【题型】解答题　【知识点】解析几何　【难度】medium
\textbf{B.} 已知双曲线 $C: \frac{x^2}{1} - \frac{y^2}{3} = 1$，$A(2,2)$ 是双曲线 $\Gamma$ 上一点。

(1) 若椭圆 $C$ 以双曲线 $\Gamma$ 的顶点为焦点，长轴为 $4\sqrt{3}$，求椭圆 $C$ 的标准方程；

(2) 设 $P$ 是第一象限中双曲线 $\Gamma$ 渐近线上一点，$Q$ 是双曲线 $\Gamma$ 上一点，且 $\overrightarrow{FA} = \lambda \overrightarrow{AQ}$，求 $\triangle POQ$ 的面积 $S$（$O$ 为坐标原点）；

(3) 当直线 $l: y = kx + m\ (m \in \mathbb{R})$ 与双曲线 $\Gamma$ 的左支交于 $M$、$N$ 两点时，分别记直线 $AM$、$AN$ 的斜率为 $k_1, k_2$，求证：$k_1 + k_2$ 为定值。
【解答】

\noindent \textbf{【详解】}
(1) 因为双曲线的方程为 $\frac{x^2}{1} - \frac{y^2}{3} = 1$，所以双曲线的左右顶点为 $(\pm\sqrt{3},0)$。
设椭圆方程为 $\frac{x^2}{a^2} + \frac{y^2}{b^2} = 1\ (a > b > 0)$，所以 $2a = 4\sqrt{3},c = \sqrt{3}$，
所以 $\begin{cases} a^2 = 12 \\ b^2 = a^2 - c^2 = 9 \end{cases}$，所以椭圆 $C$ 的标准方程为 $\frac{x^2}{12} + \frac{y^2}{9} = 1$；

---

(2) 因为双曲线的渐近线方程为 $y = \pm 2x$，不妨设 $P(t,2t)(t > 0)$，
又 $\overrightarrow{FA} = \lambda \overrightarrow{AQ}$，所以 $\begin{cases} x_Q - 2 = 2 - t \\ y_Q - 2 = 2 - 2t \end{cases}$，所以 $Q(4 - t,4 - 2t)$，
又因为 $Q$ 是双曲线 $\Gamma$ 上一点，所以 $\frac{(4 - t)^2}{1} - \frac{(4 - 2t)^2}{3} = 1$，解得 $t = \frac{9}{4}$，
所以 $P\left(\frac{9}{4},\frac{9}{2}\right)$，$Q\left(\frac{7}{4},-\frac{1}{2}\right)$，所以 $|OP| = \sqrt{\left(\frac{9}{4}\right)^2 + \left(\frac{9}{2}\right)^2} = \frac{9\sqrt{5}}{4}$，
又 $Q$ 到直线 $OP: 2x - y = 0$ 的距离 $d = \frac{\left|2 \times \frac{7}{4} - \left(-\frac{1}{2}\right)\right|}{\sqrt{1 + 4}} = \frac{4\sqrt{5}}{5}$，
所以 $S = \frac{1}{2} \times d \times |OP| = \frac{1}{2} \times \frac{4\sqrt{5}}{5} \times \frac{9\sqrt{5}}{4} = \frac{9}{2}$；

---

(3)

设 $M(x_1,y_1)$，$N(x_2,y_2)$，
联立 $\begin{cases} y = -4x + m \\ \frac{x^2}{1} - \frac{y^2}{12} = 1 \end{cases}$ 可得 $12x^2 - 8mx + m^2 + 12 = 0$，
所以 $x_1 + x_2 = \frac{8m}{12} = \frac{2m}{3}$，$x_1x_2 = \frac{m^2 + 12}{12}$，
且 $\Delta = 64m^2 - 4 \times 12 \times (m^2 + 12) > 0$，即 $m^2 > 36$，
又因为 $M,N$ 为左支上两点，所以 $x_1 + x_2 = \frac{2m}{3} < 0$，所以 $m < -6$，

所以 $k_1 + k_2 = \frac{y_1 - 2}{x_1 - 2} + \frac{y_2 - 2}{x_2 - 2} = \frac{-4x_1 + m - 2}{x_1 - 2} + \frac{-4x_2 + m - 2}{x_2 - 2} = \frac{-4x_1 + 8 + m - 10}{x_1 - 2} + \frac{-4x_2 + 8 + m - 10}{x_2 - 2}$，
所以 $k_1 + k_2 = -8 + \frac{m - 10}{x_1 - 2} + \frac{m - 10}{x_2 - 2} = -8 + (m - 10) \times \frac{x_1 + x_2 - 4}{x_1x_2 - 2(x_1 + x_2) + 4}$，

所以 $k_1 + k_2 = -8 + (m - 10) \times \frac{\frac{2m}{3} - 4}{\frac{m^2 + 12}{12} - 2 \times \frac{2m}{3} + 4} = -8 + (m - 10) \times \frac{\frac{2}{3}(m - 6)}{\frac{(m - 6)(m - 10)}{12}}$，

所以 $k_1 + k_2 = -8 + 8 = 0$，
所以 $k_1 + k_2$ 为定值 $0$。

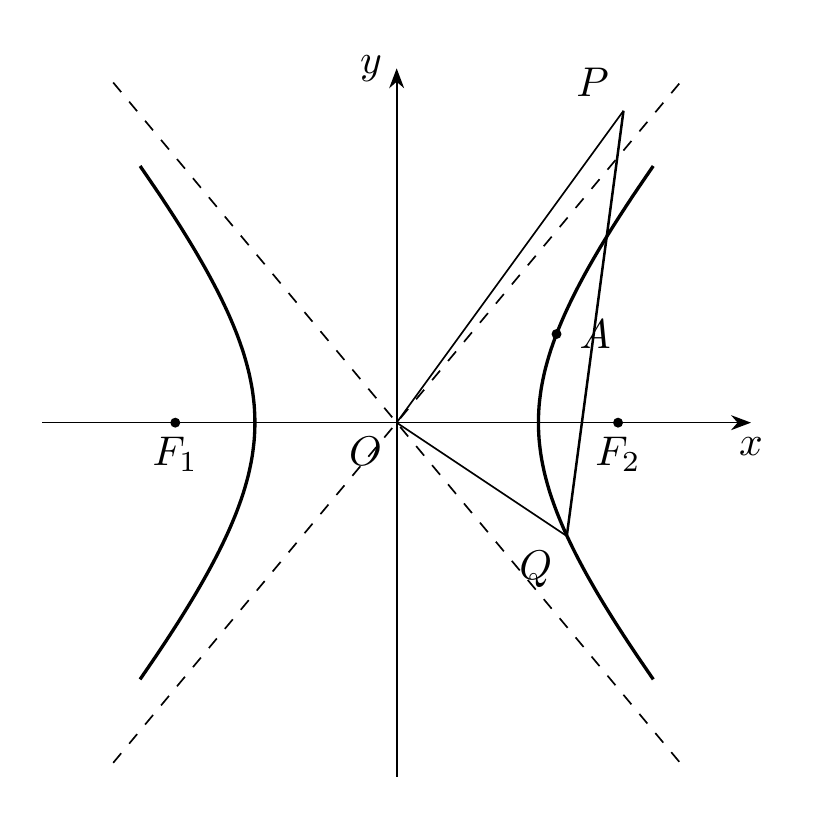
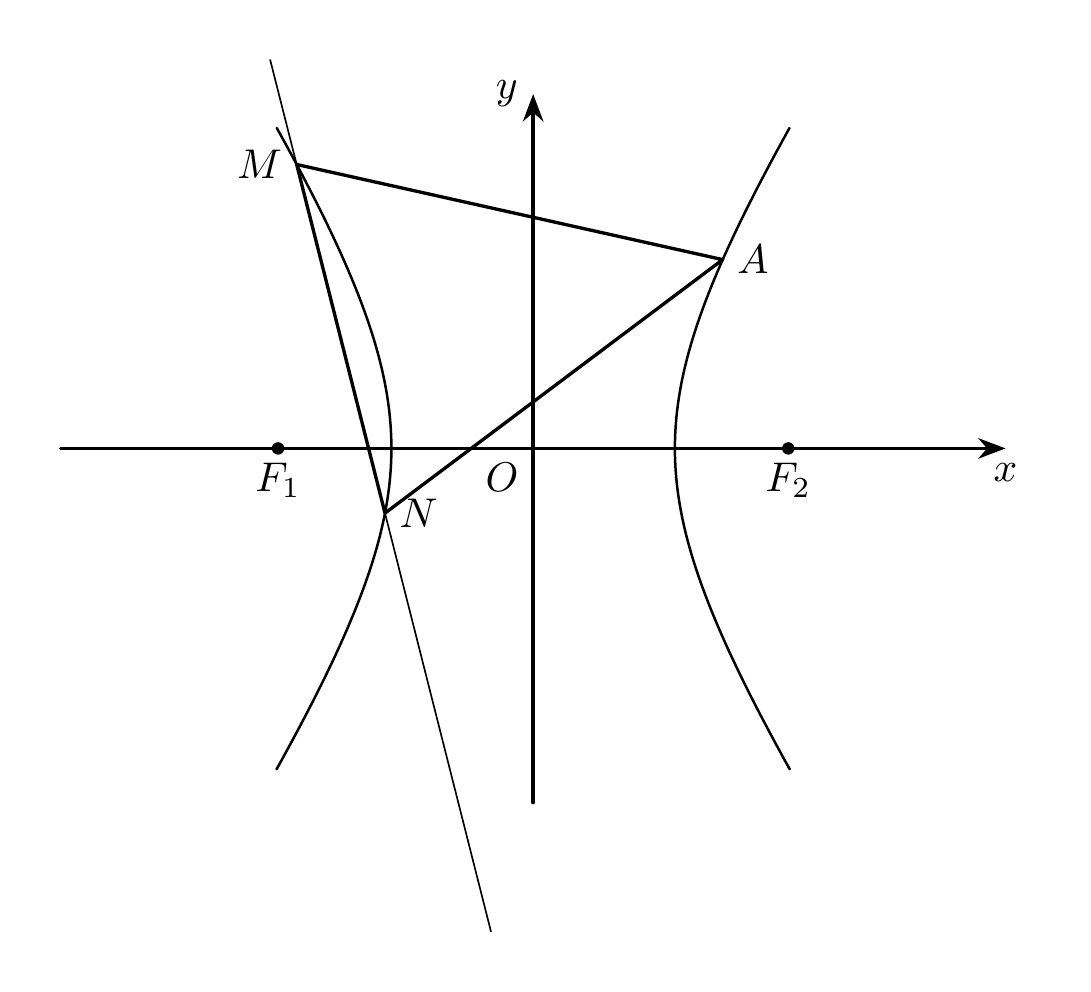